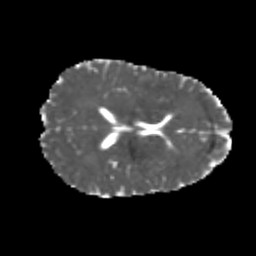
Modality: MD
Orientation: axial
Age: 22
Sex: female
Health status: healthy
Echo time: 0.074 s